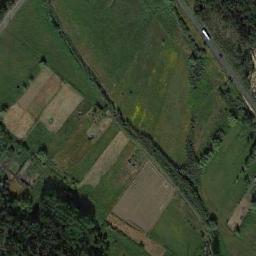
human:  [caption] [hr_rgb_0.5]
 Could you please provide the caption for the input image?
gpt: The green plants are on the terrace .

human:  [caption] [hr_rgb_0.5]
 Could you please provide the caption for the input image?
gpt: The bare and green terrace is next to some trees .

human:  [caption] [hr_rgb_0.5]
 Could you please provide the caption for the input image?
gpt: Most terraces are planted with crops .

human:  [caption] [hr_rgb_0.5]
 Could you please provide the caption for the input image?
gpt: Many irregularly shaped brown and green mixed farm fields .

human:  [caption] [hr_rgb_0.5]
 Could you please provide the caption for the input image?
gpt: There are some green trees beside the terraces .